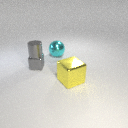
large yellow metal cube in front of small gray metal cube